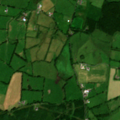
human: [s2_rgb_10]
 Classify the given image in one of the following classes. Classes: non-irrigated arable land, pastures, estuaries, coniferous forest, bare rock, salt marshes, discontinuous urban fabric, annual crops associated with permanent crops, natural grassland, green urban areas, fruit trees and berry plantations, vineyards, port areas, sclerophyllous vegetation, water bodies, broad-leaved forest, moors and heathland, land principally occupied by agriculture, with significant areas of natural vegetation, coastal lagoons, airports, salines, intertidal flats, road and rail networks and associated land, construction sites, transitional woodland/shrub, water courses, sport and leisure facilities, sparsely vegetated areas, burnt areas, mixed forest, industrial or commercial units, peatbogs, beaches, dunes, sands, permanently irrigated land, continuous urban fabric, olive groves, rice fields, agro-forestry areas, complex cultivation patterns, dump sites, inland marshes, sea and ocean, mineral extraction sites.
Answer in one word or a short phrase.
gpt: pastures, broad-leaved forest